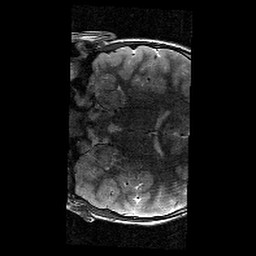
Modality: T2w
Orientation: coronal
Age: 9
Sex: male
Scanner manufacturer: siemens
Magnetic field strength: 3 T
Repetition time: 9.23 s
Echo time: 0.067 s